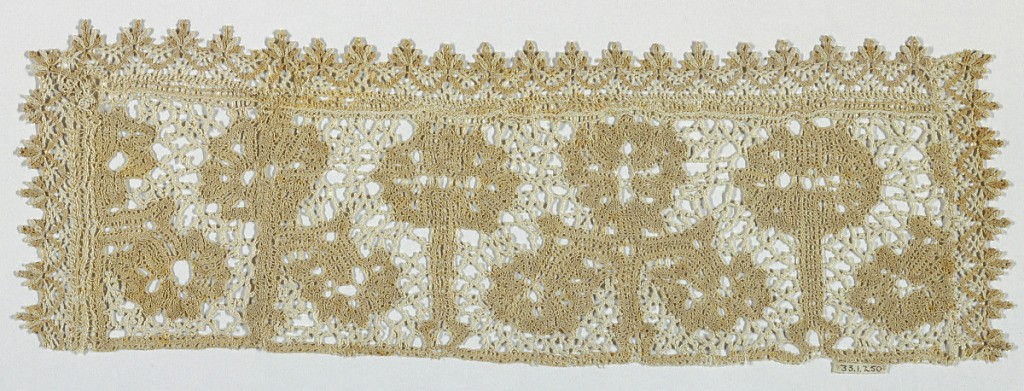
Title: Border
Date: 19th century
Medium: linen Technigue: bobbin lace, peasant style
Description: Border worked in bleached and unbleached thread, edged with pointed bobbin lace.